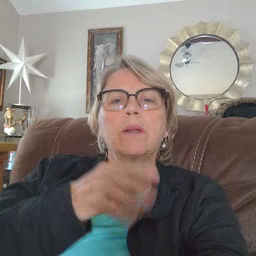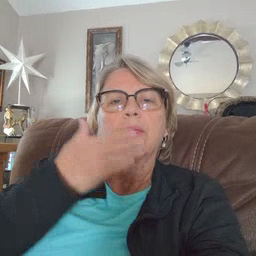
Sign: mouse